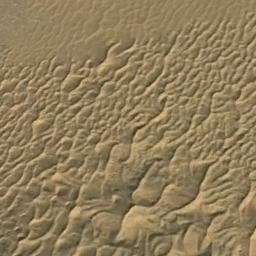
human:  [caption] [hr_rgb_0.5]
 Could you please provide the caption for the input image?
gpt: The desert has yellow sand and some trellis dunes of different sizes .

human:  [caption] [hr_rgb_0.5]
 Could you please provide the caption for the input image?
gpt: There are deep ravines in this desert .

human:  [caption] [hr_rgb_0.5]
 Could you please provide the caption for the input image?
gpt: The desert is full of yellow sand .

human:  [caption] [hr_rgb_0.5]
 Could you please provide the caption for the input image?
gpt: This is a yellow desert with wavy stripes .

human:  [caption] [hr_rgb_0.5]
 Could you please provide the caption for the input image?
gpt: A yellow desert with patterned stripes .